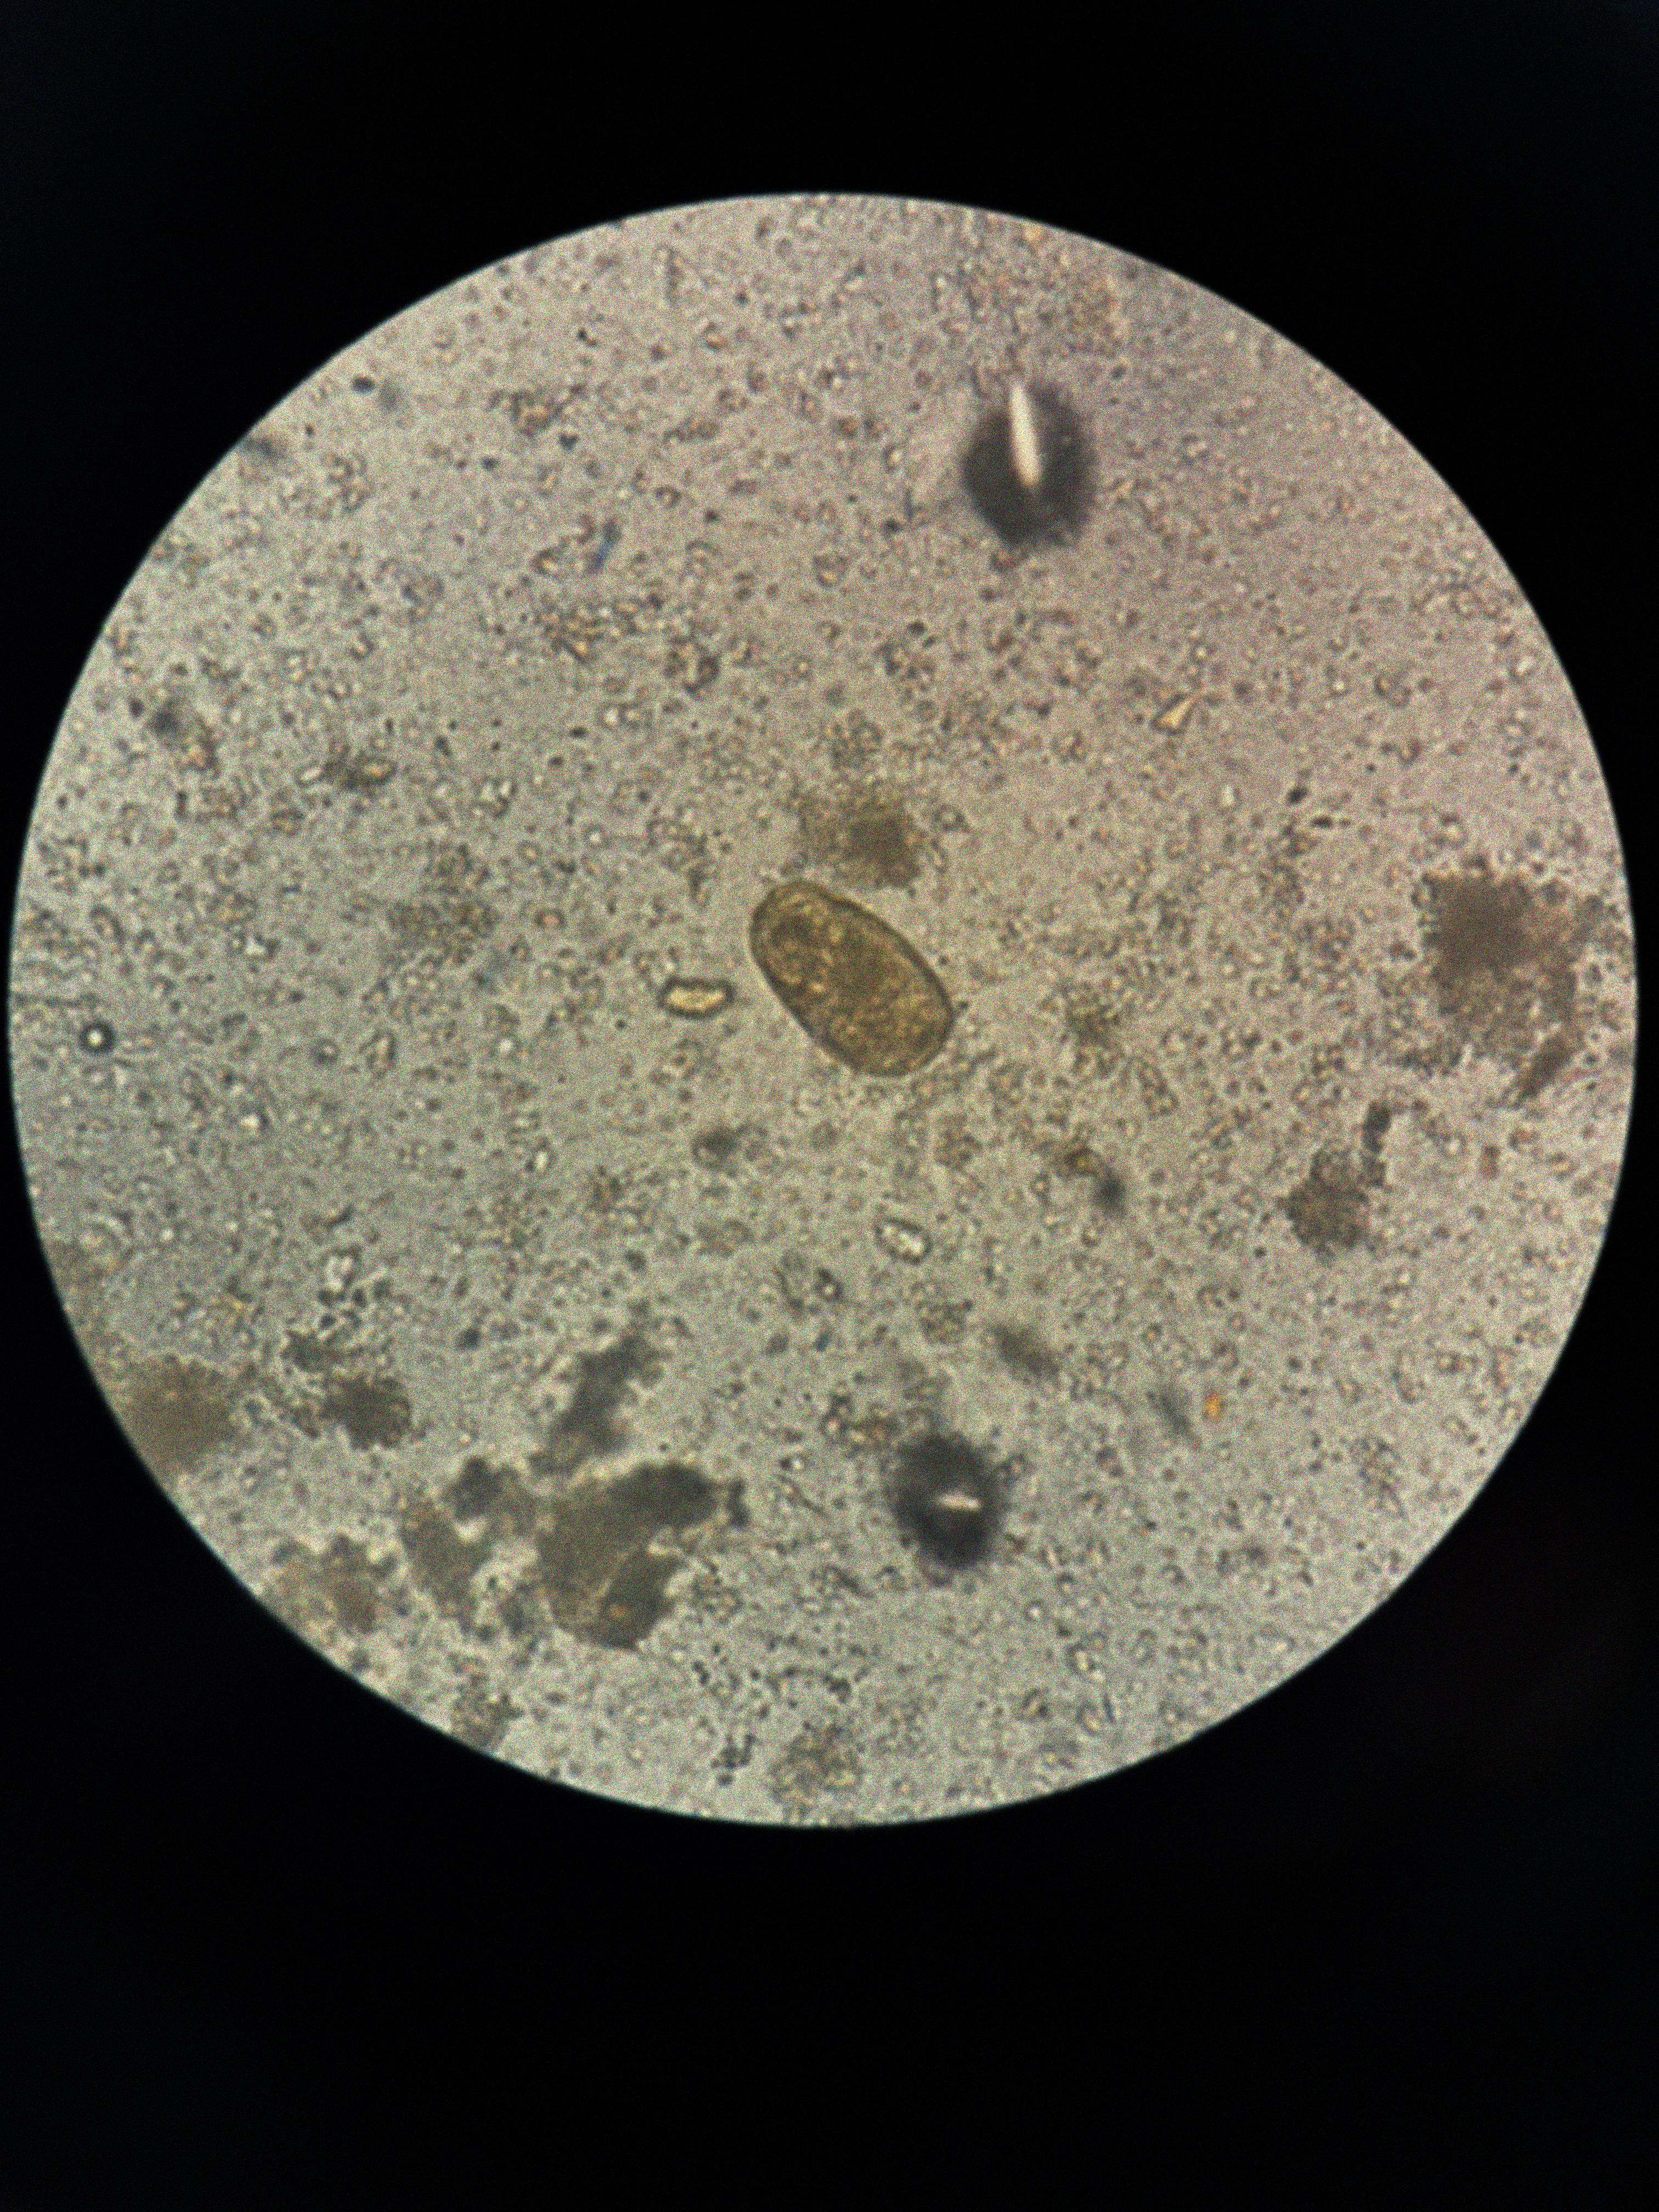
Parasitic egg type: Paragonimus spp